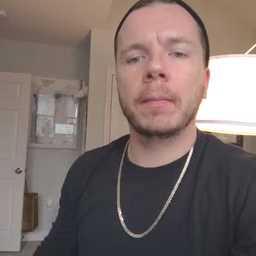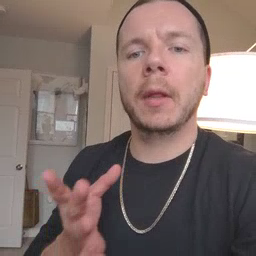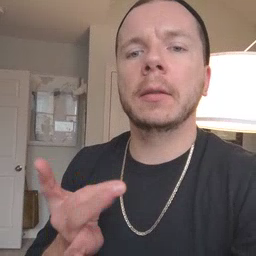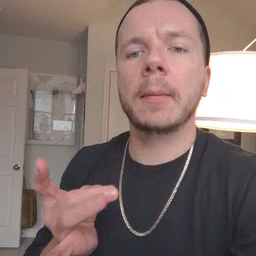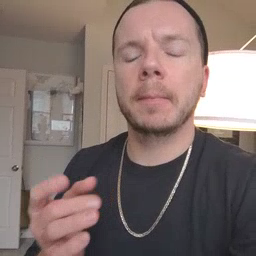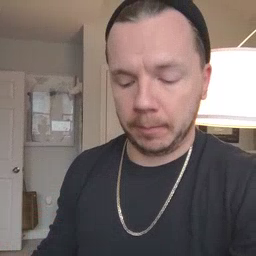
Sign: sticky